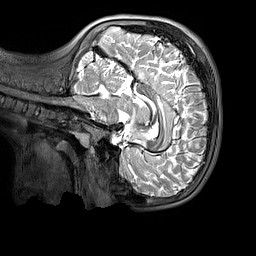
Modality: T2w
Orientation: sagittal
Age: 9
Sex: male
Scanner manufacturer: siemens
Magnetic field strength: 3 T
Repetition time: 3.2 s
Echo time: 0.408 s